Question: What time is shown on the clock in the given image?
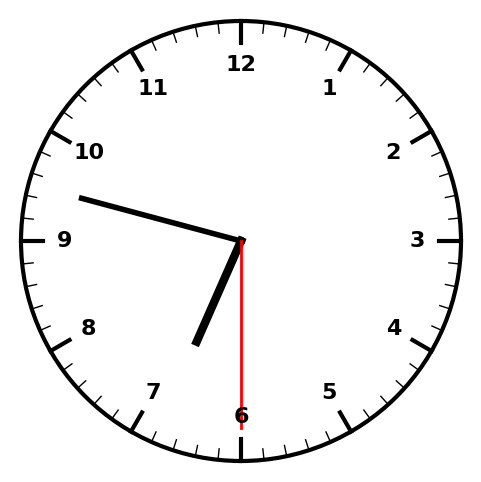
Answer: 06:47:30